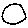
Label: circle